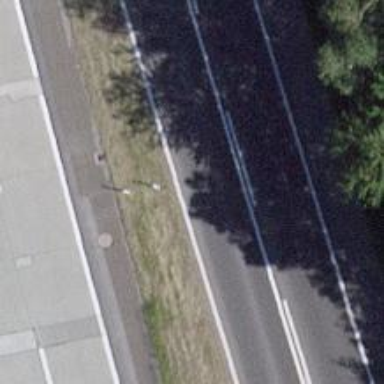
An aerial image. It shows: Asphalt motorway link.